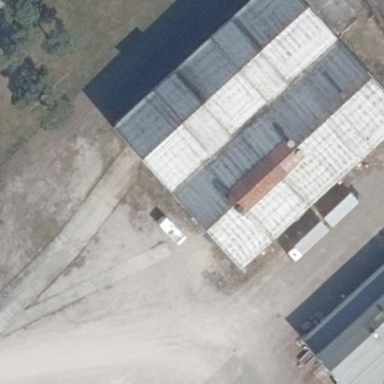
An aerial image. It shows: Industrial building with grey gabled roof.